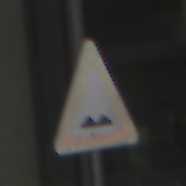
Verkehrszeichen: UnebeneFahrbahn
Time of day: MorningAfternoon
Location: Outdoor (Urban)
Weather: PartlyCloudy
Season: NotSpecified
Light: Natural